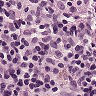
Metastatic tissue present: no